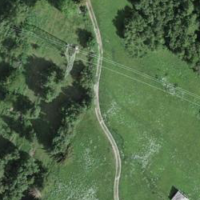
EUNIS habitat code: 24
Species observed at this site:
Campanula glomerata